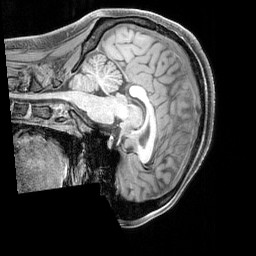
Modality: T1w
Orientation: sagittal
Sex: female
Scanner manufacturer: siemens
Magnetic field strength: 3 T
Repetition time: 2.3 s
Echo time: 0.00226 s